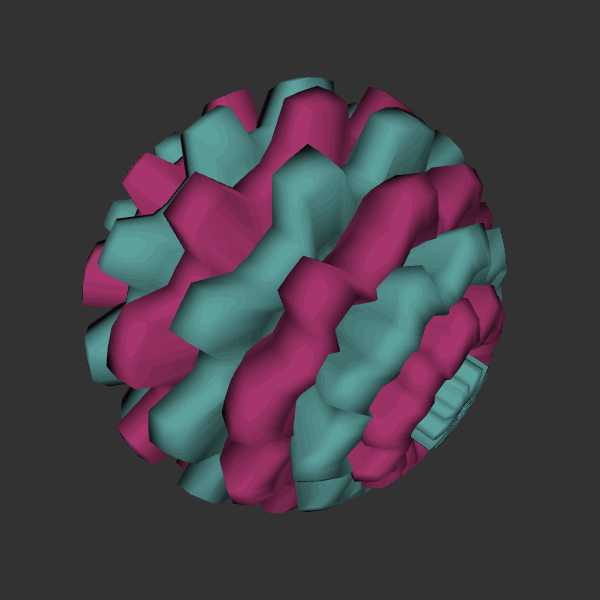
Background: dark